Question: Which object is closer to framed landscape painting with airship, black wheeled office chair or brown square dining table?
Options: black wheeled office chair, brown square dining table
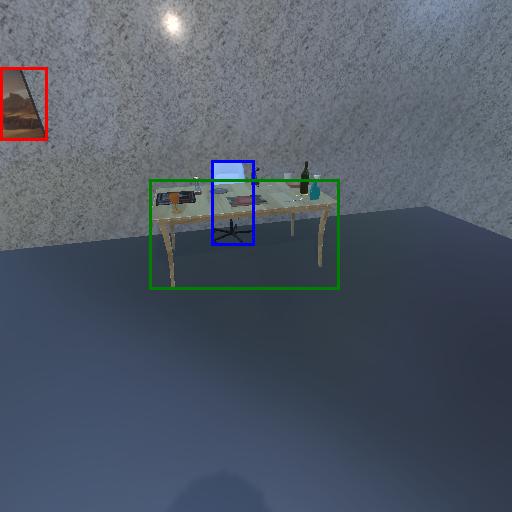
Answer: black wheeled office chair